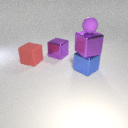
large red rubber cube to the left of large purple metal cube